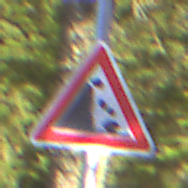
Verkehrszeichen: SteinschlagLinks
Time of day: MorningAfternoon
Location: Outdoor (Nature)
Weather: Clear
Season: Winter
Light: Natural